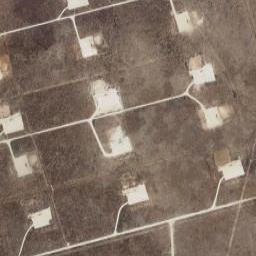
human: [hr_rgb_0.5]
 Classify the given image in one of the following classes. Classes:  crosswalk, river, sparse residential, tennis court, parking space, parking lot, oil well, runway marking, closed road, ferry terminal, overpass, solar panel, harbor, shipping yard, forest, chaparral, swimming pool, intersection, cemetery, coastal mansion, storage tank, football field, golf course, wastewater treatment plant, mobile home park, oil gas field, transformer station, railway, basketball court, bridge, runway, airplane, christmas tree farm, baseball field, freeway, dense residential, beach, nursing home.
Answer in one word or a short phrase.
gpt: oil gas field